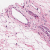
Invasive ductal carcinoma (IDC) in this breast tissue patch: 0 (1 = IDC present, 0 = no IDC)